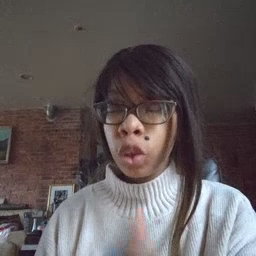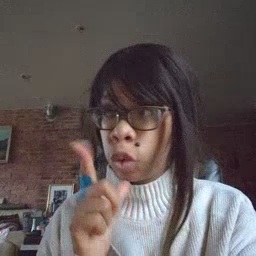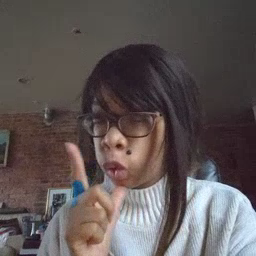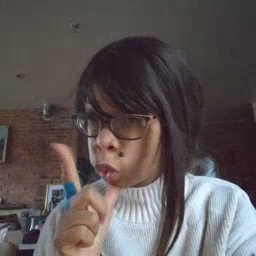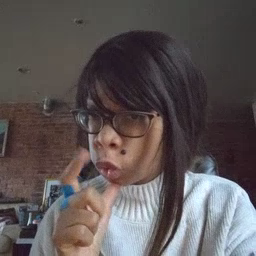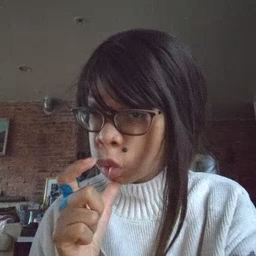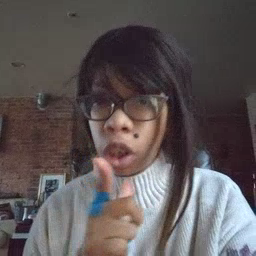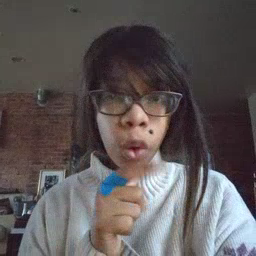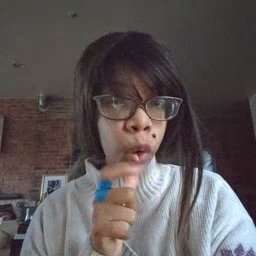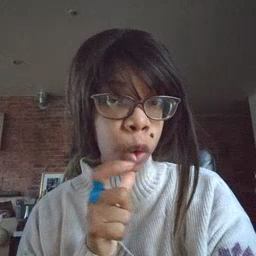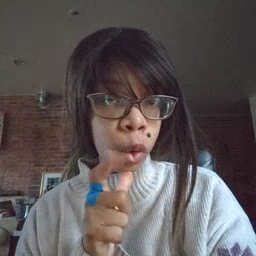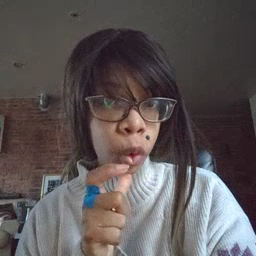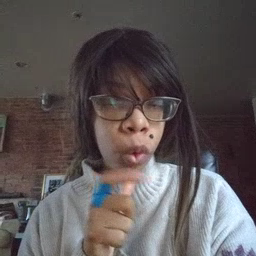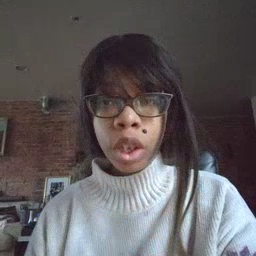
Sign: who